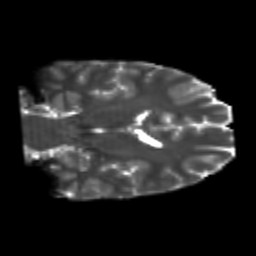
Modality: T2w
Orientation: coronal
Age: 22
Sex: male
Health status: healthy
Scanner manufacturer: philips
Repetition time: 7.384 s
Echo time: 0.08599 s